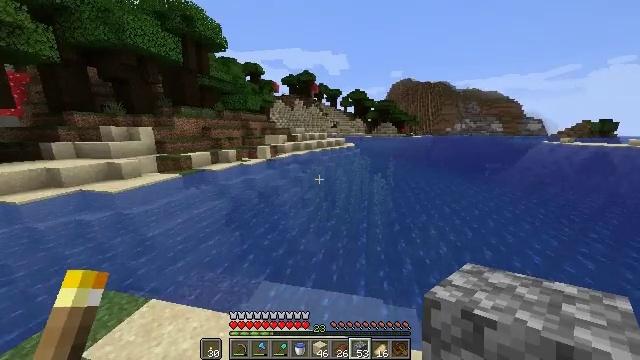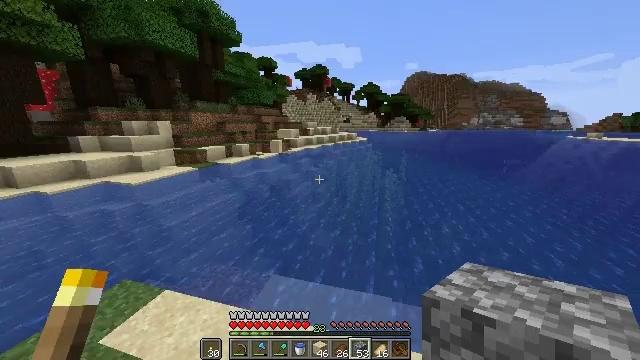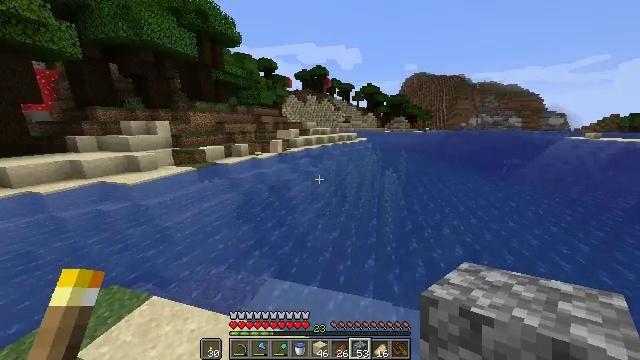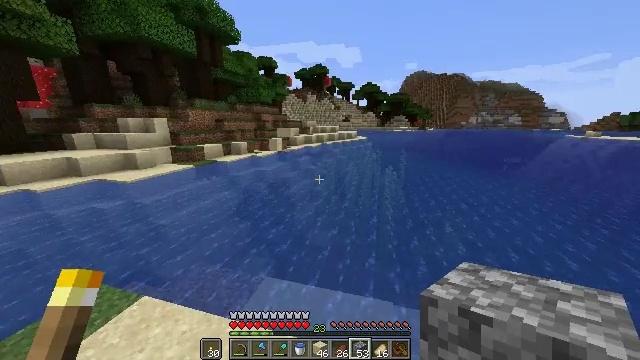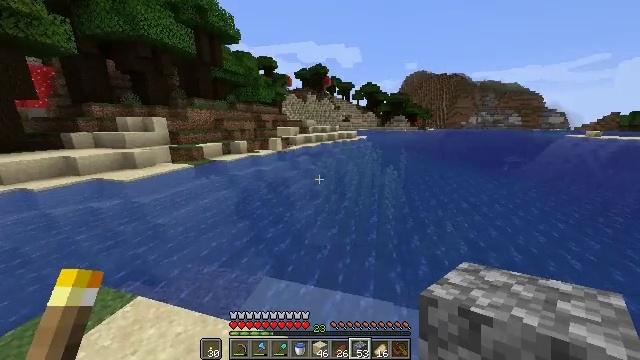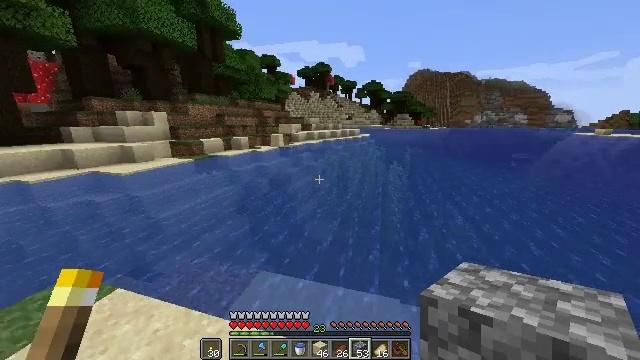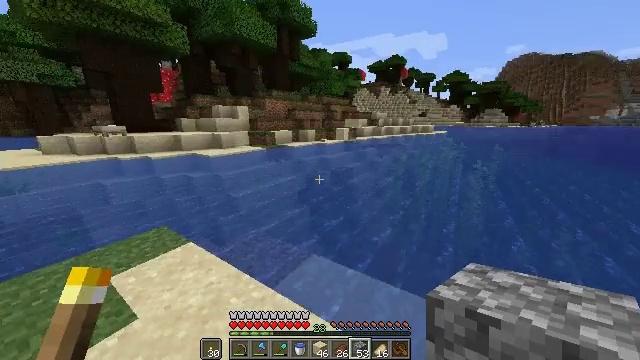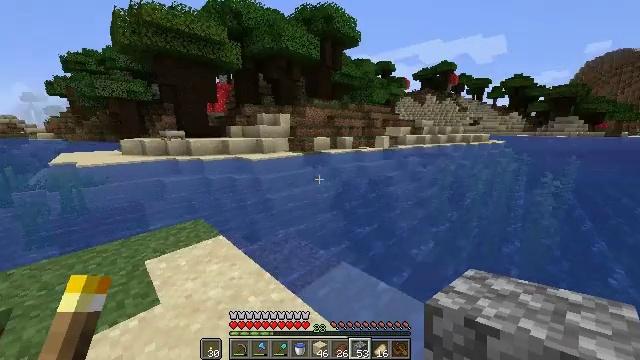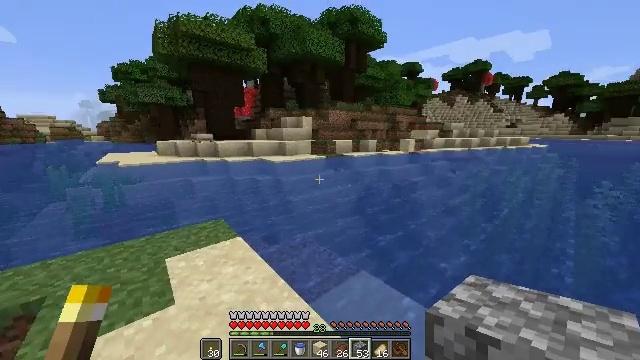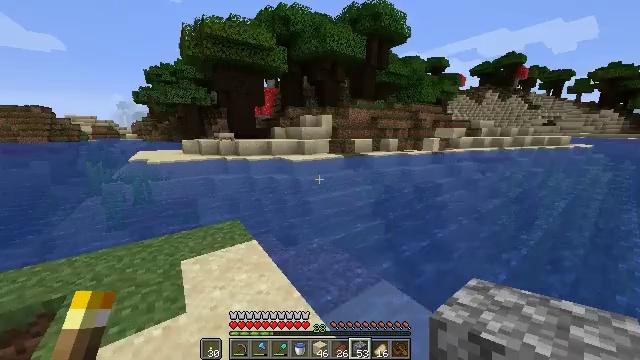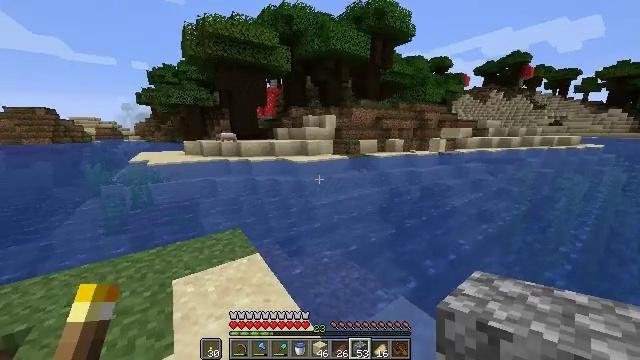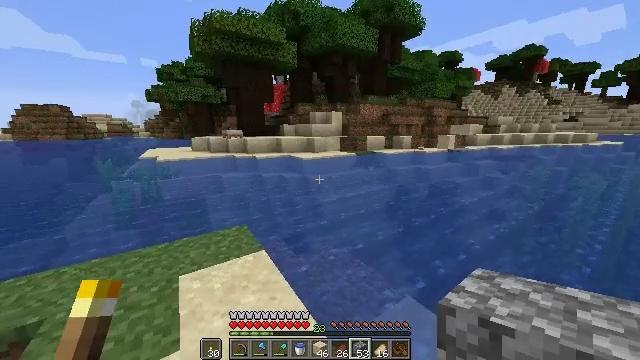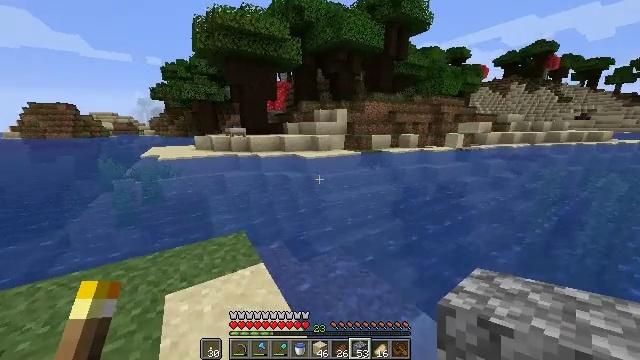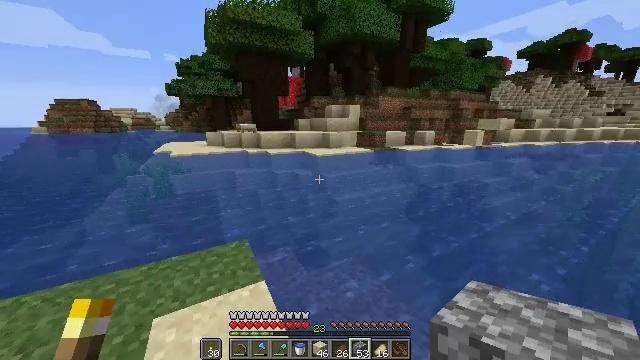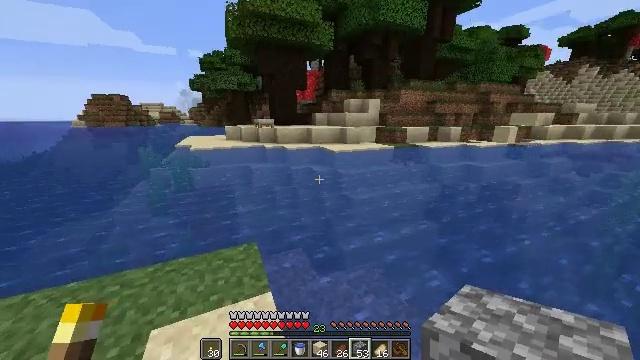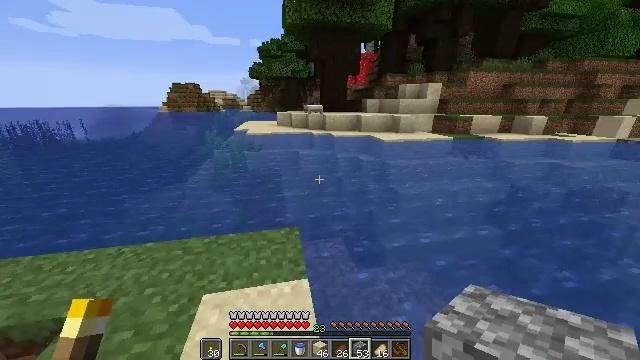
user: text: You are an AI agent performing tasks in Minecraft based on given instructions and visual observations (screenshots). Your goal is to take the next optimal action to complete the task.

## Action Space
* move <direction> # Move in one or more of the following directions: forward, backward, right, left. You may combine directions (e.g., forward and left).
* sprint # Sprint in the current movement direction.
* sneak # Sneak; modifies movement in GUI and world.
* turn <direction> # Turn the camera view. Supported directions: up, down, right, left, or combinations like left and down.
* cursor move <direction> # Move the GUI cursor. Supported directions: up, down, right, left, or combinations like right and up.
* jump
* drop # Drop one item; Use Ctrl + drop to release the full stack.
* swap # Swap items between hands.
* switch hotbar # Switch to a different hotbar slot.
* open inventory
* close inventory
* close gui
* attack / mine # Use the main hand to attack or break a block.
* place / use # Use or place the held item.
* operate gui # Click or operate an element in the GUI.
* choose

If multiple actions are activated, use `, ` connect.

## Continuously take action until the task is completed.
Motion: motion action
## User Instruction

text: Retrieve the white bed for later use.
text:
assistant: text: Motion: move forward, sprint, turn left and down
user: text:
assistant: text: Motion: move forward, sprint
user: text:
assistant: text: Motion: move forward, sprint
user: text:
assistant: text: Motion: move forward, sprint
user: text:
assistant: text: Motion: move forward, sprint
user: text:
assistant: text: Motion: move forward, sprint, turn left
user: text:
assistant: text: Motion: move forward and move left, sprint, turn left and up
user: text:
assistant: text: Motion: move forward and move left, sprint, turn left
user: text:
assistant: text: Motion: move forward and move left, sprint, turn left
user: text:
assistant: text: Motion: move forward, sprint
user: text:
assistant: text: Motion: move forward, sprint, turn left
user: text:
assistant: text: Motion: move forward, sprint, turn left
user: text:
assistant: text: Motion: move forward, sprint, turn left
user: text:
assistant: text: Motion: move forward, sprint, turn left and down
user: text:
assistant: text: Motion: move forward, sprint, turn left and down
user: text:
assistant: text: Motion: move forward and move left, sprint, turn left
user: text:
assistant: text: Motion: move forward and move left, sprint
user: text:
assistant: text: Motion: move forward and move left, sprint
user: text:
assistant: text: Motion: move forward and move left, sprint
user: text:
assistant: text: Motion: move forward and move left, sprint
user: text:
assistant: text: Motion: move forward, sprint
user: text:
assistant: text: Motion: move forward, sprint
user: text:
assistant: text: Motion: move forward, sprint
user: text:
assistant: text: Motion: move forward, sprint
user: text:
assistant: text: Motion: move forward, sprint
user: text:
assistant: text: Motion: move forward, sprint, turn right
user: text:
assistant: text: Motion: sprint, turn right and up
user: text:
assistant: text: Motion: sprint
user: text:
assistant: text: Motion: sprint
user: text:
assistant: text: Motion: sprint, jump